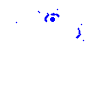
Particle: kaon